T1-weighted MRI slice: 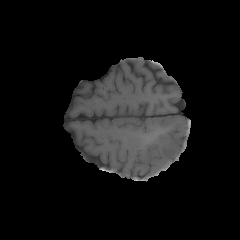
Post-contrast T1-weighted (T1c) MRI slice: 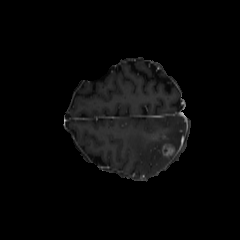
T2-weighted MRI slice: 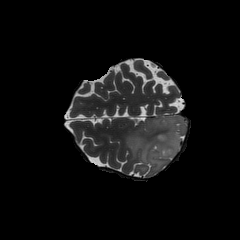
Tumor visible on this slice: yes